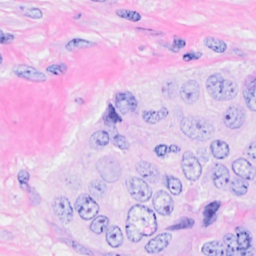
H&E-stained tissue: Breast